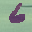
Label: 6